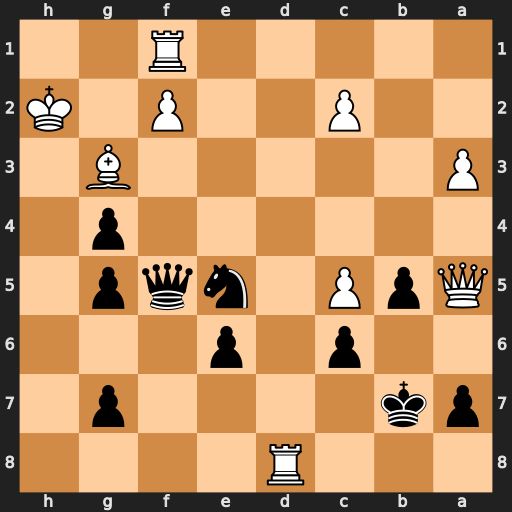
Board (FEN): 3R4/pk4p1/2p1p3/QpP1nqp1/6p1/P5B1/2P2P1K/5R2
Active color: b
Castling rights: -
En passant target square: -
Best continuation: Qh7+ Bh4 Qxh4+ Kg1 Nf3+ Kg2 Qh2#